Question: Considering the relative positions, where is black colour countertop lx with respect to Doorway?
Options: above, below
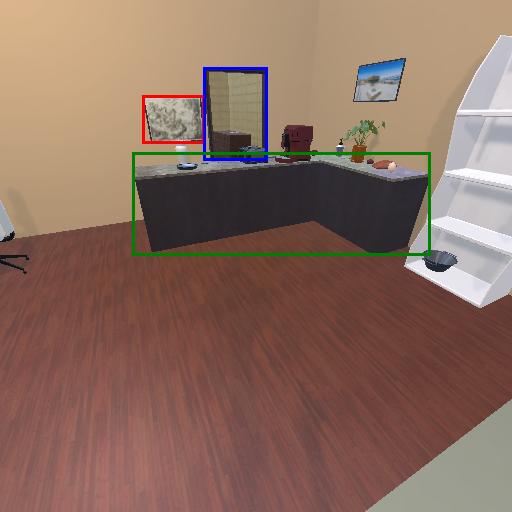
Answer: above